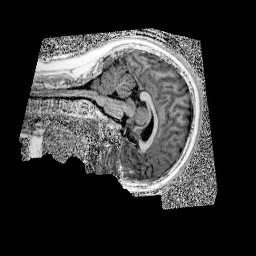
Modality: UNIT1
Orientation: sagittal
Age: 10
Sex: female
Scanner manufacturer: siemens
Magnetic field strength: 3 T
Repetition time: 4 s
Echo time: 0.00299 s